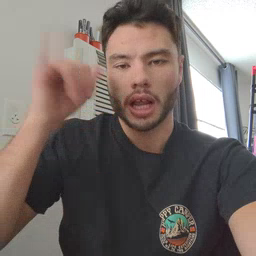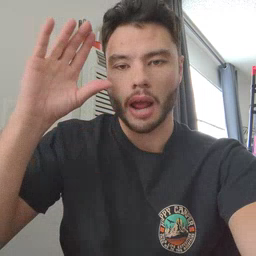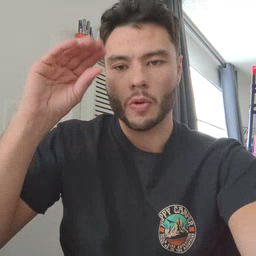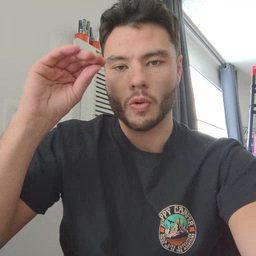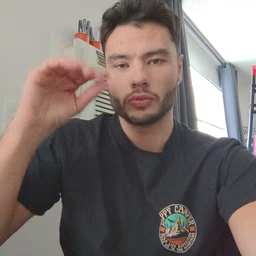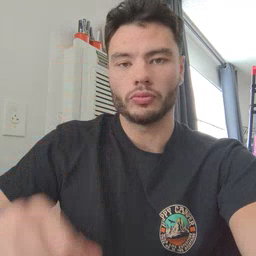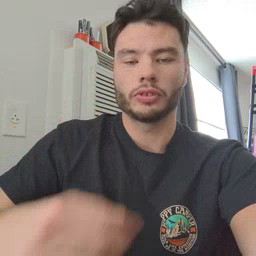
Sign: cowboy